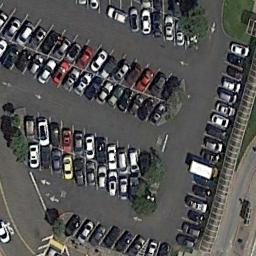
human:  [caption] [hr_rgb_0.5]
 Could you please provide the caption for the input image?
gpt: The parking lot is full of cars .

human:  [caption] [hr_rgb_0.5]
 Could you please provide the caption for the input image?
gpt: The parking lot has some cars arranged neatly in lines .

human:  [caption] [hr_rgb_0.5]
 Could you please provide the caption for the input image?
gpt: There are many different colored cars in the parking lot .

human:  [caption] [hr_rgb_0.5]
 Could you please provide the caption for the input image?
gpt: The parking lot has some yellow signs and two rows of coconut trees .

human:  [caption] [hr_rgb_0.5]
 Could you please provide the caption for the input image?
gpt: There are many cars on the parking lot .